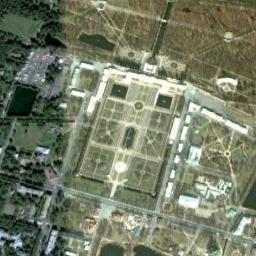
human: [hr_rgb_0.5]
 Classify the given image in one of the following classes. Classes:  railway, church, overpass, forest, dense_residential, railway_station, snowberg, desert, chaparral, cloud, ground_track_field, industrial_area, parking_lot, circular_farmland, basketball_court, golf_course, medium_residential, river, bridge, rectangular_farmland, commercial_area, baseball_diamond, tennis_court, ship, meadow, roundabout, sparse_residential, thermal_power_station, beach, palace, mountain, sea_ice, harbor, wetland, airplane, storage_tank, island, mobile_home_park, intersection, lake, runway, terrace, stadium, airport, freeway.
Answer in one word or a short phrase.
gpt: palace